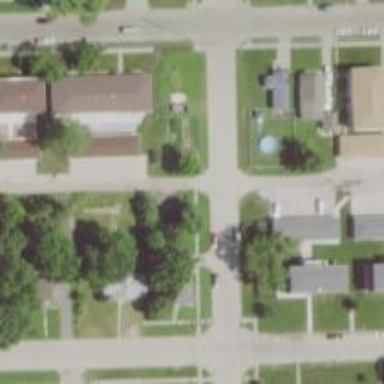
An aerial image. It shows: Alley classified as service road.